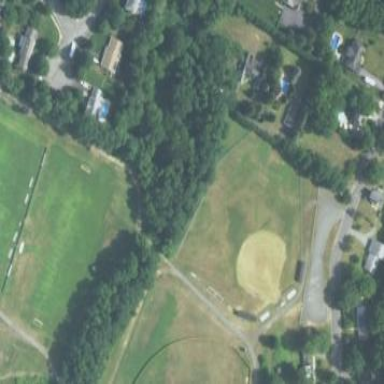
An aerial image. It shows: Baseball pitch for leisure land activities.